Question: I am presenting a UIActivityViewController to share an .mp4 video from a URL:
'''
let viewController: UIViewController = ... // the presenting view controller
let url: URL = ... // local file
let activityController = UIActivityViewController(activityItems: [url], applicationActivities: nil)
viewController.present(activityController, animated: false, completion: nil)
'''
When the "save video" option is selected, the video is saved, but the presenting 'UIViewController' disappears (and I can see that '.viewWillDisappear()' is called on it.)
How do I make the presenting 'UIViewController' not disappear?
Note that all of the other share options that I've tried do not have this problem (messages, airdrop, instagram).
I have tried to set the 'sourceView' and 'sourceRect', but it does not seem to help.
'''
activityController.popoverPresentationController?.sourceView = viewController.view!
activityController.popoverPresentationController?.sourceRect = viewController.view!.frame
'''
I've looked for errors, but didn't find any:
'''
activityController.completionWithItemsHandler = { (a: UIActivity.ActivityType?, b: Bool, c: [Any]?, d: Error?) in
if let error = d {
print(error)
}
}
'''
Also, all of my 'UIViewController' lifecycle overrides call their super, i.e.:
'''
override func viewWillDisappear(_ animated: Bool) {
super.viewWillDisappear(animated)
}
'''
This is what it looks like:

It's bringing down my entire view with it!
For what it's worth, 'viewController' is setup by calling a segue that is setup in a storyboard:
'''
class LaunchController : UIViewController {
var performedSegue = false
override func viewDidLayoutSubviews() {
if !performedSegue {
self.performSegue(withIdentifier: "main", sender: self)
performedSegue = true
}
}
}
'''
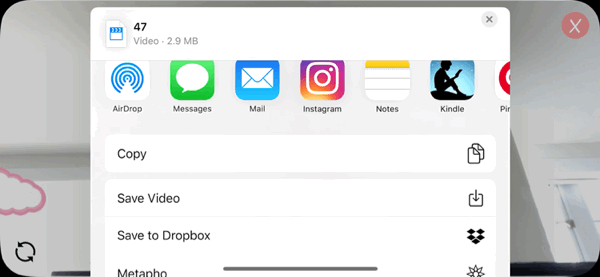
Answer: It looks like this "feature" was introduced by Apple in iOS 13. I tested
this on iOS 12 and the presenting ViewController does not disappear.
I traced the call stack and it appear that UIActivityViewController is calling dismiss on presenting view controller (or it's UINavigationController) when saving to camera roll succeeds.
<URL>
I don't know the way to prevent this since it's Apple private API and there's nothing in documentation about this. The only way I found, is to to set some kind of flag 'savingToCameraRoll' and set it to 'true' when presenting UIActivityViewController, override 'dismiss' method on presenting ViewController and then check this flag inside 'dismiss'.
'''
override func dismiss(animated flag: Bool, completion: (() -> Void)? = nil) {
if !savingToCameraRoll {
// Dismiss view controller if UIActivityViewController not in use
super.dismiss(animated: animated, completion: completion)
}
// Handle UIActivityViewController dismiss attempt.
// If you do nothing, the presenting ViewController should not be dismissed.
}
'''
You should also remember to set 'savingToCameraRoll' to 'false' in 'completionWithItemsHandler'.